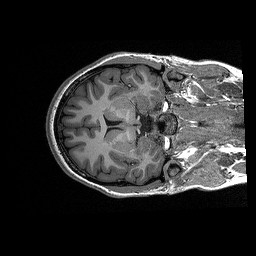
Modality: T1w
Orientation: axial